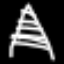
Label: The Eiffel Tower